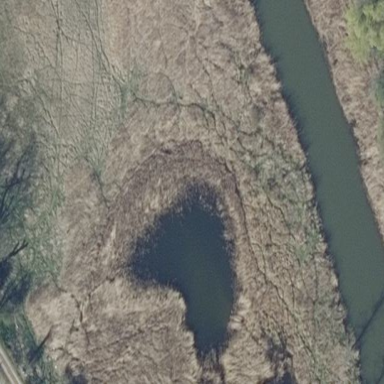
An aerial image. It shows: Oxbow water feature in nature.